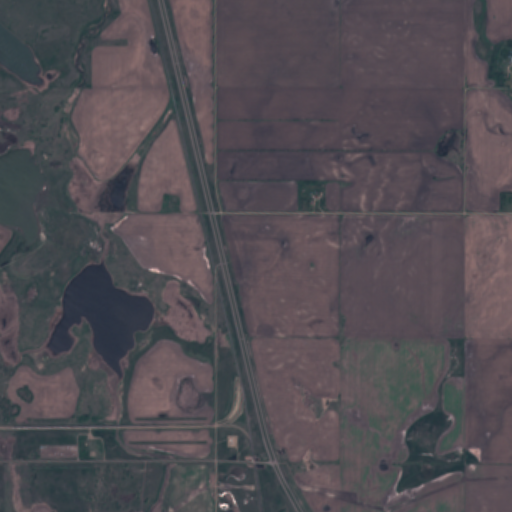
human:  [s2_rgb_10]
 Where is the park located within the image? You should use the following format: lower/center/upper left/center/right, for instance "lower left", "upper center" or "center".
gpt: The park is located in the lower left of the image.
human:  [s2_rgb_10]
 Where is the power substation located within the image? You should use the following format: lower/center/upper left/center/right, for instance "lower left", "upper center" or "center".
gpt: The power substation is located in the lower center of the image.
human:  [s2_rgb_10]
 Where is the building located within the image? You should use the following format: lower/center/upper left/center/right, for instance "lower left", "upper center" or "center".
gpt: The building is located in the lower left of the image.
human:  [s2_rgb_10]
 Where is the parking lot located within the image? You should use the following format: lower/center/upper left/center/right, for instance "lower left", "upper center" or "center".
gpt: There is no parking lot in the image.